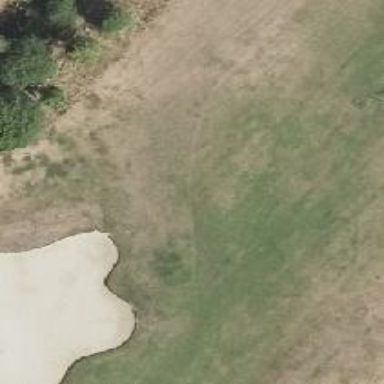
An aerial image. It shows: Golf bunker.